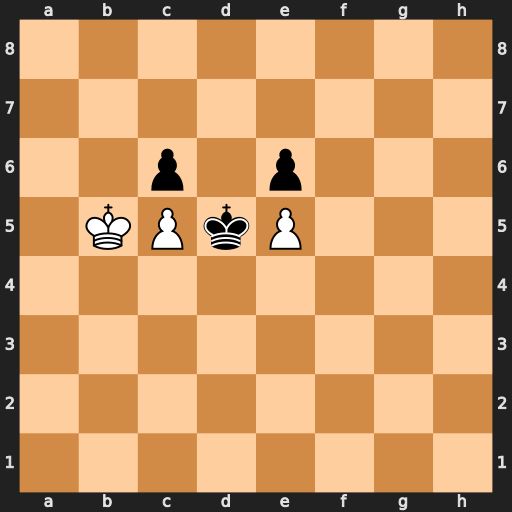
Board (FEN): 8/8/2p1p3/1KPkP3/8/8/8/8
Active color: w
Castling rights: -
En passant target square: -
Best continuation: Kb6 Kxe5 Kxc6